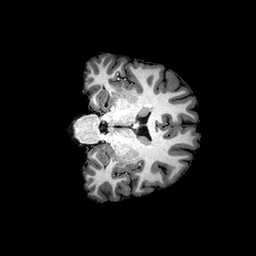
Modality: T1w
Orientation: coronal